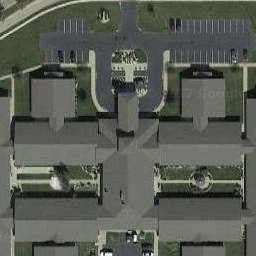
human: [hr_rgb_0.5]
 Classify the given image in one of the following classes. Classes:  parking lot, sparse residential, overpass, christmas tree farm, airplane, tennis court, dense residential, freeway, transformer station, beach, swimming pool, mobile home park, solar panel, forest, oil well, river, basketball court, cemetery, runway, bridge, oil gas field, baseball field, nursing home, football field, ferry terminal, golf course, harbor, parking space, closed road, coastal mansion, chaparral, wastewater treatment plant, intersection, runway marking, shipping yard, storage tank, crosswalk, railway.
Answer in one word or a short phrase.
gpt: nursing home